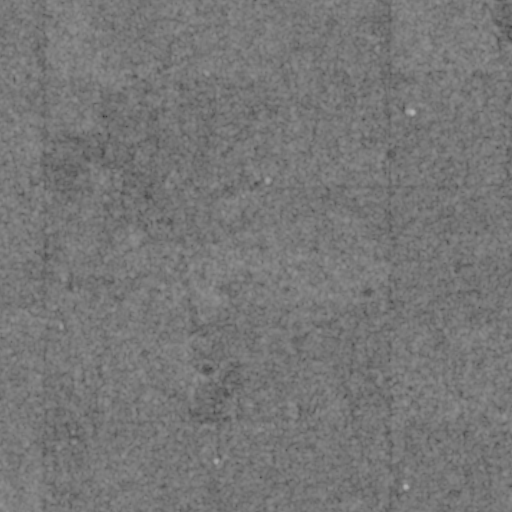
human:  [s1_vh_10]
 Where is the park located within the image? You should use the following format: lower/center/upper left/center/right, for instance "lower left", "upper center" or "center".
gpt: The park is located in the lower right of the image.
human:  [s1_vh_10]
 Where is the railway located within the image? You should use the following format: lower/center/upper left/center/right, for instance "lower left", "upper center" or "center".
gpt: The railway is located in the upper right of the image.
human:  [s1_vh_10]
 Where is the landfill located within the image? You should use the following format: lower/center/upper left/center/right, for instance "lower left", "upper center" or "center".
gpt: There is no landfill in the image.

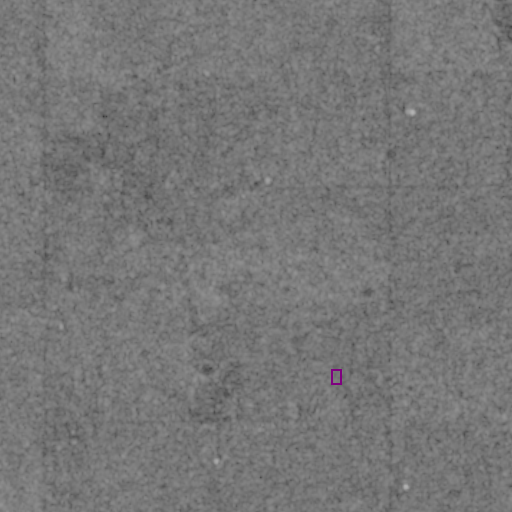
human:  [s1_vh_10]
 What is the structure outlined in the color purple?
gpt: The structure outlined in purple is a park.
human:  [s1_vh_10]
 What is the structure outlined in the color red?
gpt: There is no red outline.